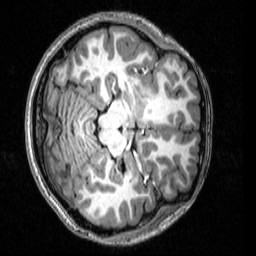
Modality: T1w
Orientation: axial
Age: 20
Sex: female
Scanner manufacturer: siemens
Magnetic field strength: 3 T
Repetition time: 2.53 s
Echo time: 0.00339 s